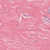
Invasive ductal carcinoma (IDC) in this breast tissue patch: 0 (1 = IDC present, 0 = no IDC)